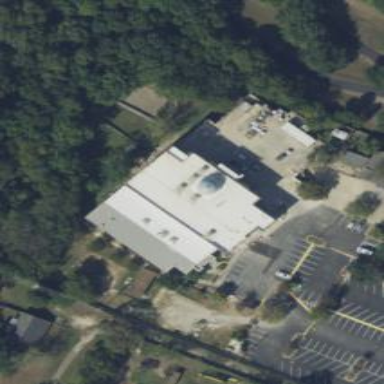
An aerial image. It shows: Building that is place of worship.